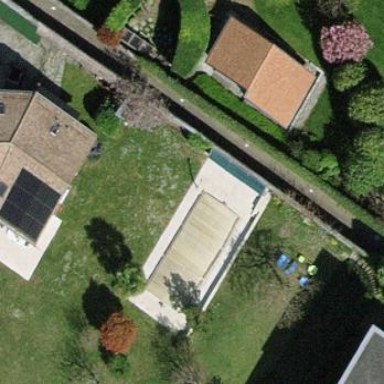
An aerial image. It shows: Swimming pool located in leisure land.